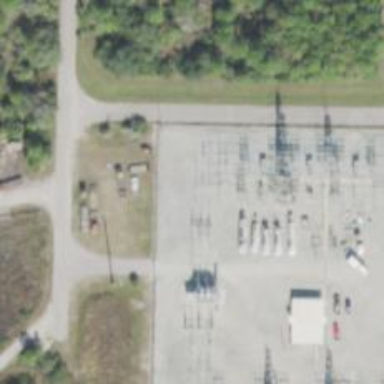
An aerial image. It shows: Switch used for power control.